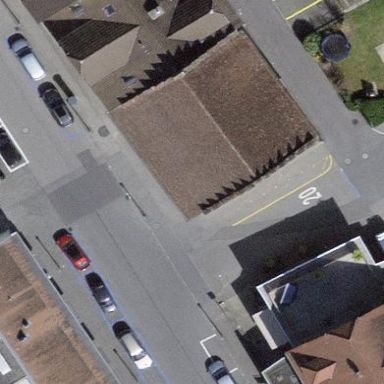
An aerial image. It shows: Parking lane with parallel orientation.